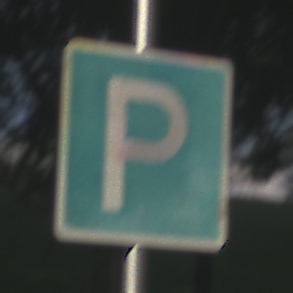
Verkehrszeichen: Parken
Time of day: MorningAfternoon
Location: Outdoor (Nature)
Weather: Clear
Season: NotSpecified
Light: Natural